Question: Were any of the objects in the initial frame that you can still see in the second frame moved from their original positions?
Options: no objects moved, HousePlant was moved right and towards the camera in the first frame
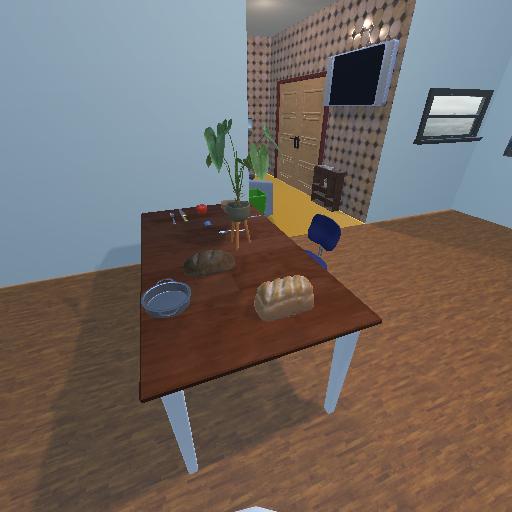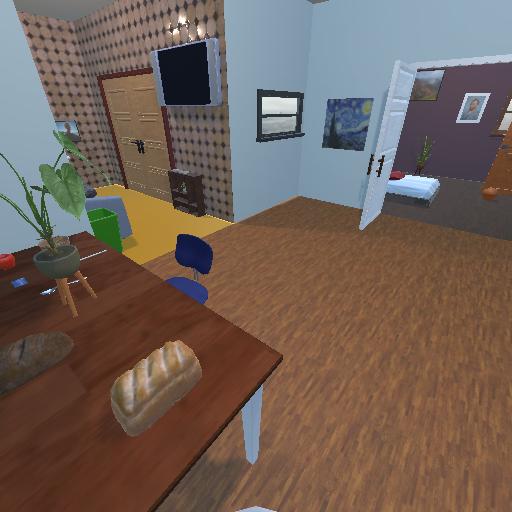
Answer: no objects moved